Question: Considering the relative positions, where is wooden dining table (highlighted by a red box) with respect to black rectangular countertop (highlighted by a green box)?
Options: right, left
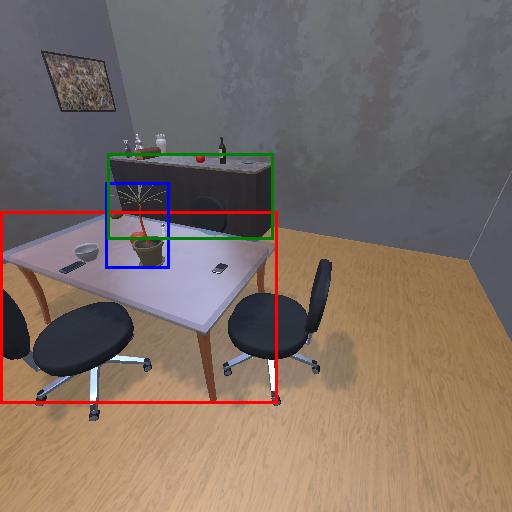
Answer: right